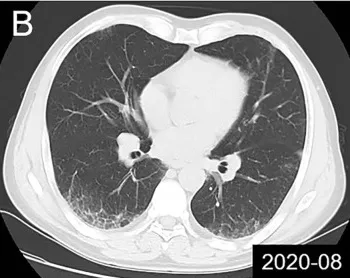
Lung CT scans showing dynamic changes in interstitial pneumonia in the studied patient. Dynamic monitoring before treatment, and ,in the absence of clinical symptoms.
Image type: radiology (ct)